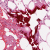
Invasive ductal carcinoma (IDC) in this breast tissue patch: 0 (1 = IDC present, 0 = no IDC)